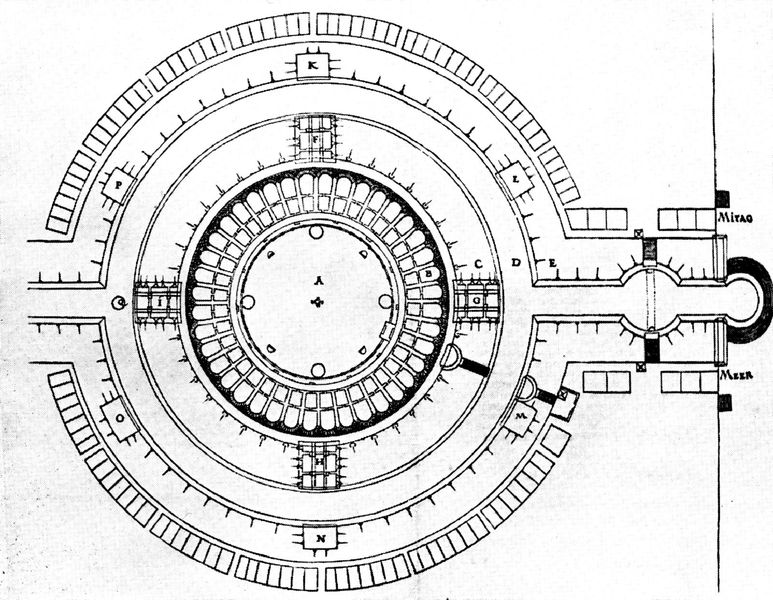
Titel: Befestigungslehre
Künstler: Albrecht Dürer
Schlagwörter: weiß, laterne, schwarz, skizze, zeichnung, blick, architektur, kirche, spitzen, kreis, rund, grafik, kuppel, aufsicht, eingang, symmetrisch, schwarz weiß, kreise, entwurf, tinte, zentral, plan, tempel, lineal, konzentrisch, osten, grundriss, bauzeichnung, bauplan, zentralbau, rotunde, rundbau, bauskizze, lageplan, kästen, aachen, h, zirkeö, ekuppel